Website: macys
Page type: billing-address
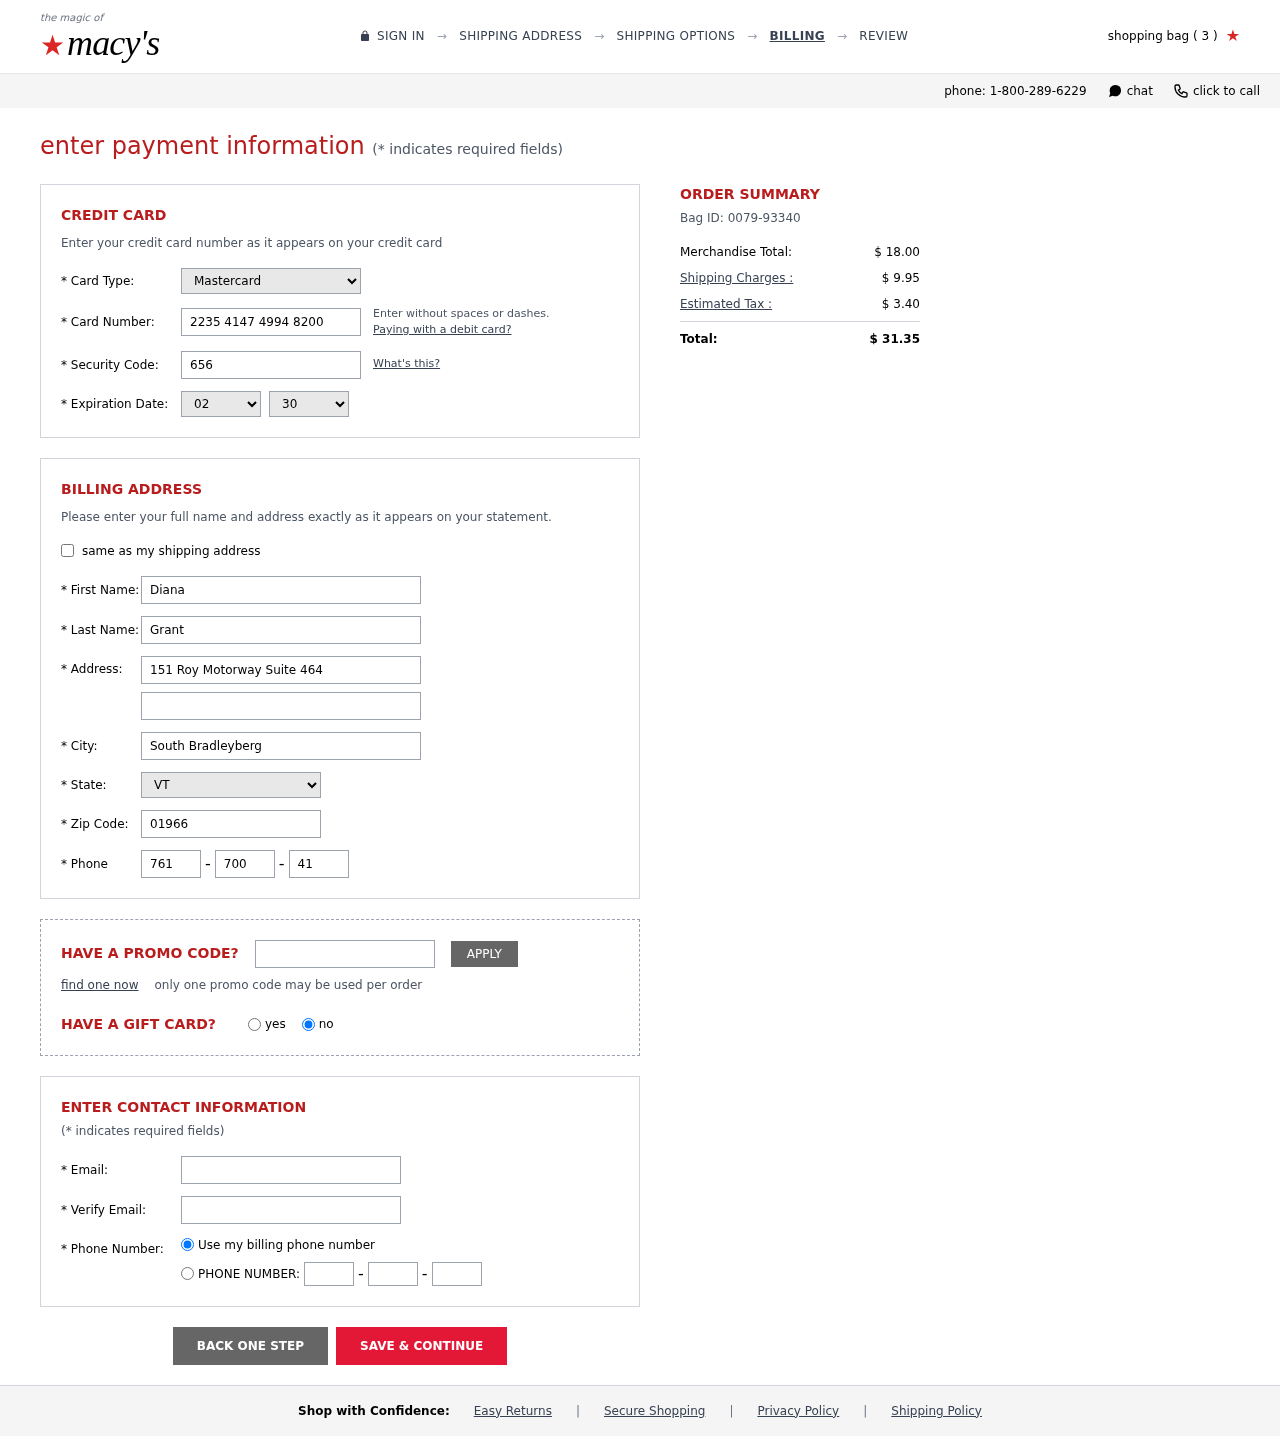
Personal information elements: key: PII_CARD_CVV
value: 656
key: PII_CARD_EXPIRY_MONTH
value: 02
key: PII_CARD_EXPIRY_YEAR
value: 30
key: PII_CARD_NUMBER
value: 2235 4147 4994 8200
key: PII_CARD_TYPE
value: Mastercard
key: PII_CITY
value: South Bradleyberg
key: PII_EMAIL
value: dgrant@gmail.com
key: PII_FIRSTNAME
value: Diana
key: PII_LASTNAME
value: Grant
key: PII_PHONE_AREA
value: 761
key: PII_PHONE_PREFIX
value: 700
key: PII_PHONE_SUFFIX
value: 4130
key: PII_POSTCODE
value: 01966
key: PII_STATE_ABBR
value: VT
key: PII_STREET
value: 151 Roy Motorway Suite 464
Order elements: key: ORDER_NUM_ITEMS
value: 3
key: ORDER_ID
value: Bag ID: 0079-93340
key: ORDER_SUBTOTAL
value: $ 18.00
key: ORDER_SHIPPING_COST
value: $ 9.95
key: ORDER_TAX
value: $ 3.40
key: ORDER_TOTAL
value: $ 31.35